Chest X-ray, AP view. Patient: 64 years old, sex M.
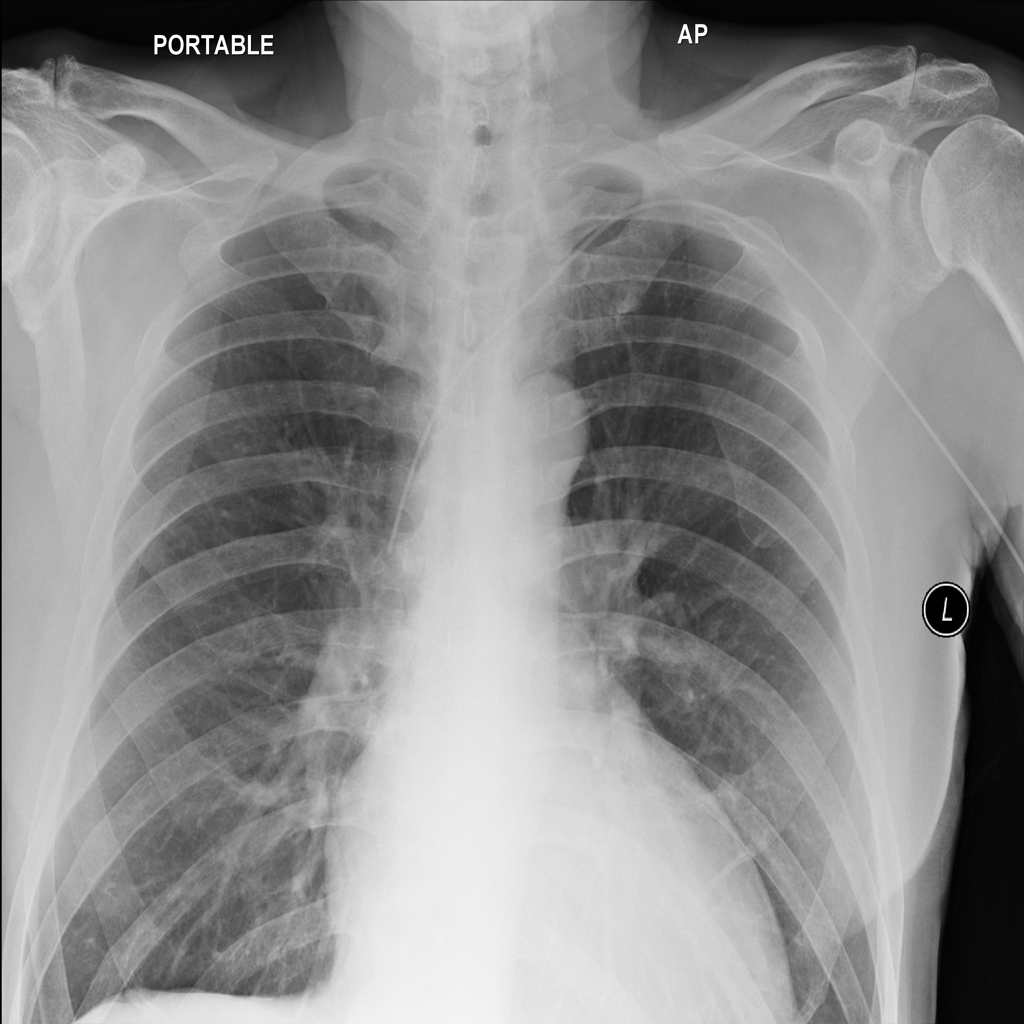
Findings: No Finding